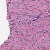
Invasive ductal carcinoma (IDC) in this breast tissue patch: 1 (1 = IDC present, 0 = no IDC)